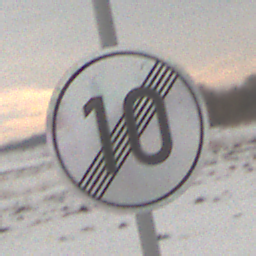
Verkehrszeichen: EndeGeschwindigkeit10
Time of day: MorningAfternoon
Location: Outdoor (Nature)
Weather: Overcast
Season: Winter
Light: Natural